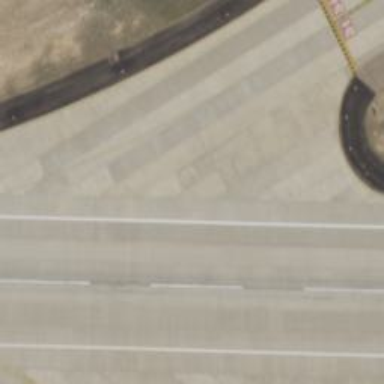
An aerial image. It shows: View of taxiway at the airport.